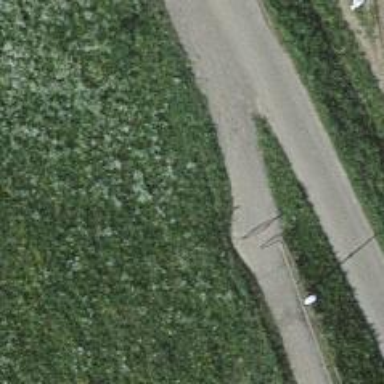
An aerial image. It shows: Cycle barrier.